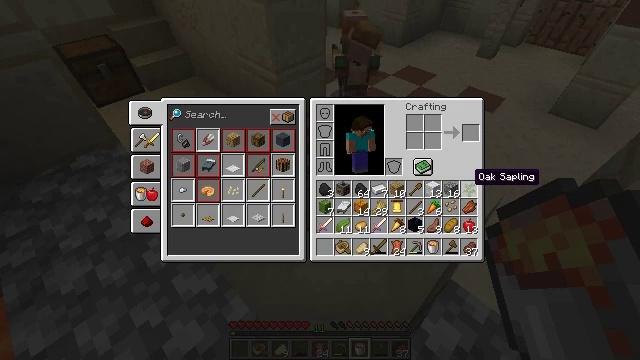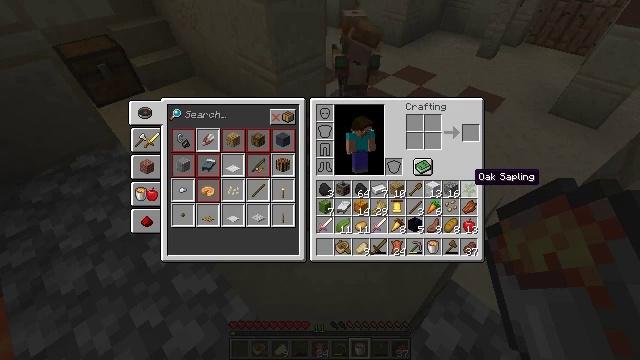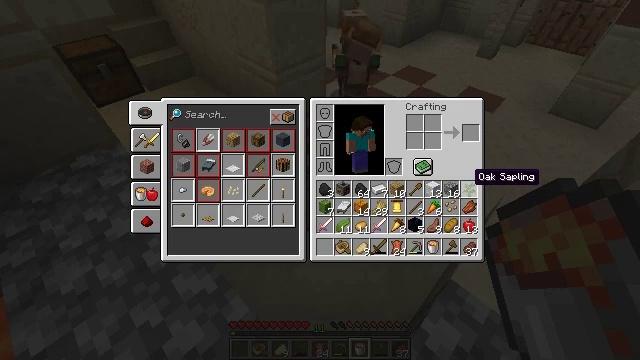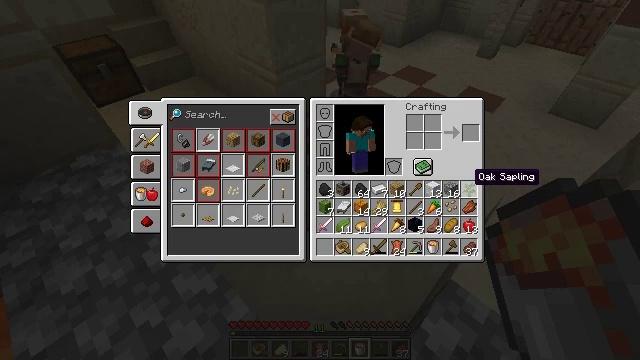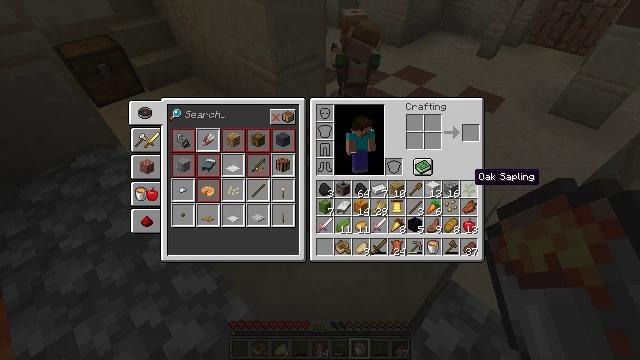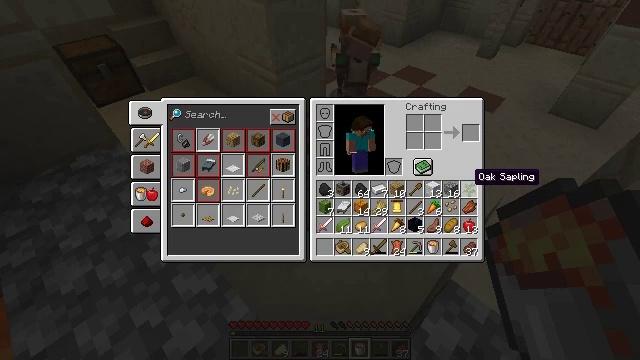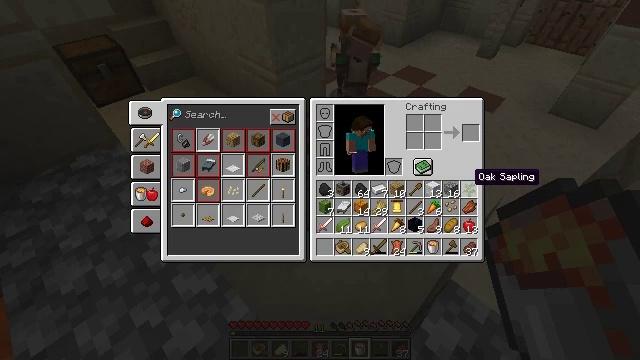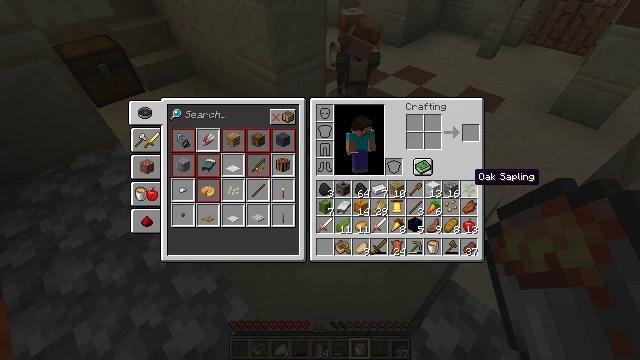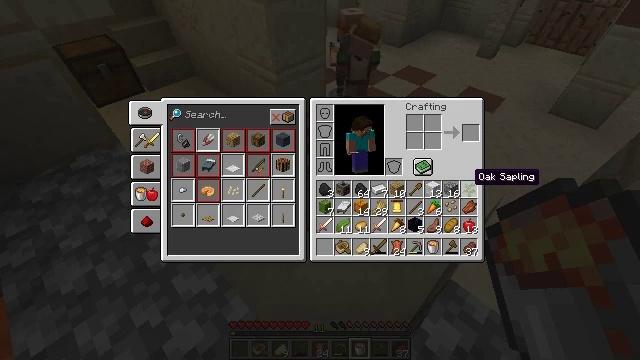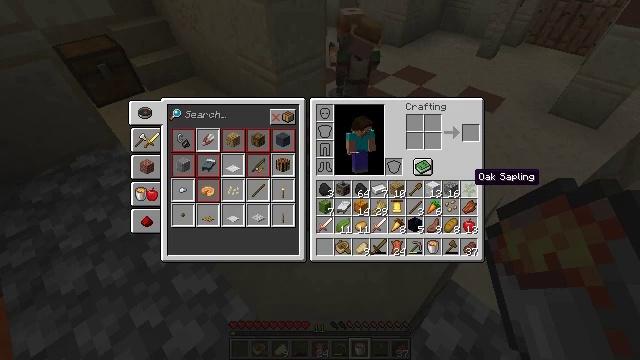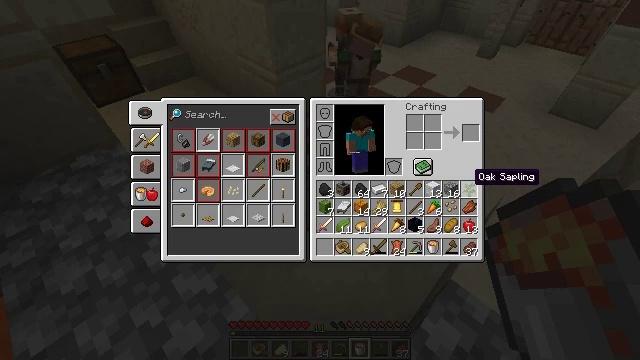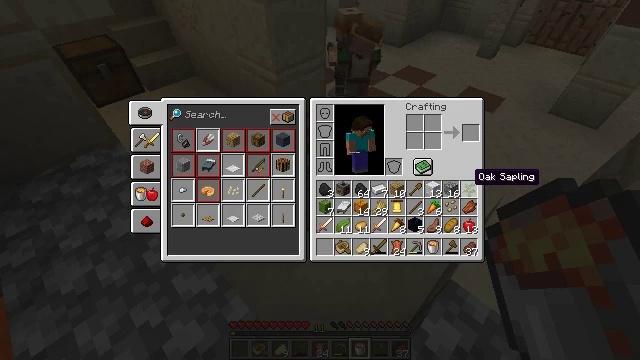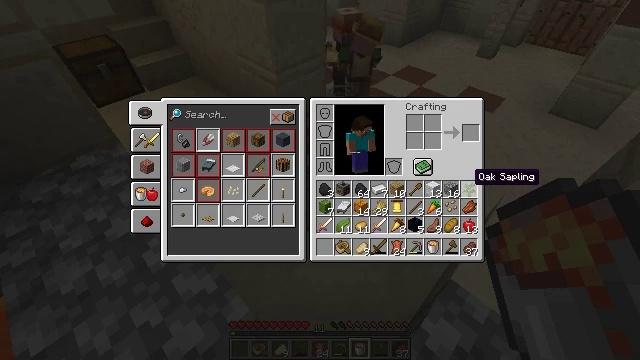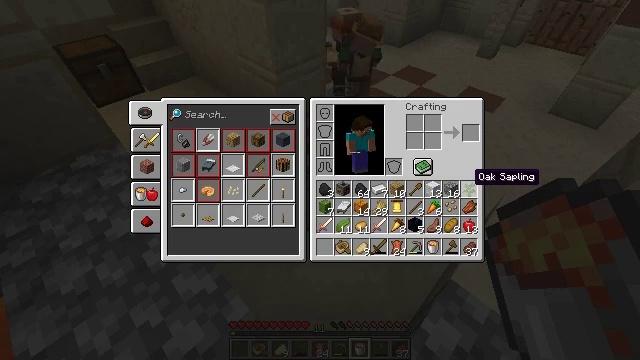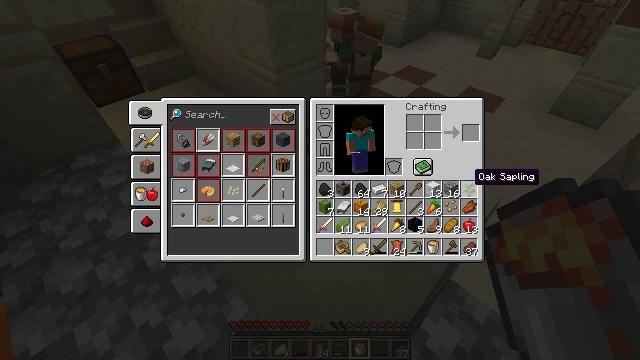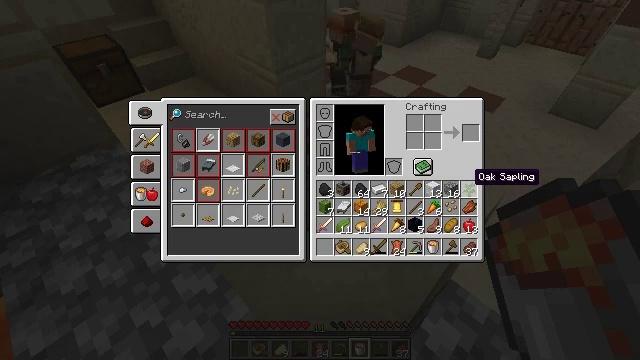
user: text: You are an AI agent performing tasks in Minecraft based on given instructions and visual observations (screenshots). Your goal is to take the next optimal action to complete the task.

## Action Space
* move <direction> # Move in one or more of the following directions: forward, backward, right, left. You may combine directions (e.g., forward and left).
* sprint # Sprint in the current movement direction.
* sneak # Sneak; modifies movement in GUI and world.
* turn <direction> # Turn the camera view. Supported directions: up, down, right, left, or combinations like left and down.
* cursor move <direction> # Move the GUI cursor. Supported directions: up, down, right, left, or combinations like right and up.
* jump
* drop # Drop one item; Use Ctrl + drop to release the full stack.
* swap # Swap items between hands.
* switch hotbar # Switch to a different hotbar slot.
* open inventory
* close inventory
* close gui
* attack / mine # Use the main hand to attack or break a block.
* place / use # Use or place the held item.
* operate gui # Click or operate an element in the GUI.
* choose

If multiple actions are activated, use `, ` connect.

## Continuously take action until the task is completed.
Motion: motion action
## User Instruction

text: Drop a golden sword.
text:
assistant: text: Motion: no_op
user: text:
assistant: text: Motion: no_op
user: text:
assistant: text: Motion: no_op
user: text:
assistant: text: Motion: no_op
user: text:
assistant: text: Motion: no_op
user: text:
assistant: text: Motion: no_op
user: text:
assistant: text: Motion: no_op
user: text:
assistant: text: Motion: no_op
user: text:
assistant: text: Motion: no_op
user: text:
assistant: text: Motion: no_op
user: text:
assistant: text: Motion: no_op
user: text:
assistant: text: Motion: no_op
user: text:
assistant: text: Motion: no_op
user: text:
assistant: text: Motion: no_op
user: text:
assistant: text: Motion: no_op
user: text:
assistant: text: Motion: no_op
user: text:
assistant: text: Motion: no_op
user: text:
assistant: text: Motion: no_op
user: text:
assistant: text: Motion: no_op
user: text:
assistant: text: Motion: no_op
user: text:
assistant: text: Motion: no_op
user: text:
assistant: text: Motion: no_op
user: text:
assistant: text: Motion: no_op
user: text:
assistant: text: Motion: no_op
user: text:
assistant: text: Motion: no_op
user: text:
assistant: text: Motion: no_op
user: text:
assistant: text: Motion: no_op
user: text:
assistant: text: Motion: no_op
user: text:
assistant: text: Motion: no_op
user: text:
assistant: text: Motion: no_op